Field crop: maize
Growth stage: 1
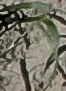
Species: sorghum